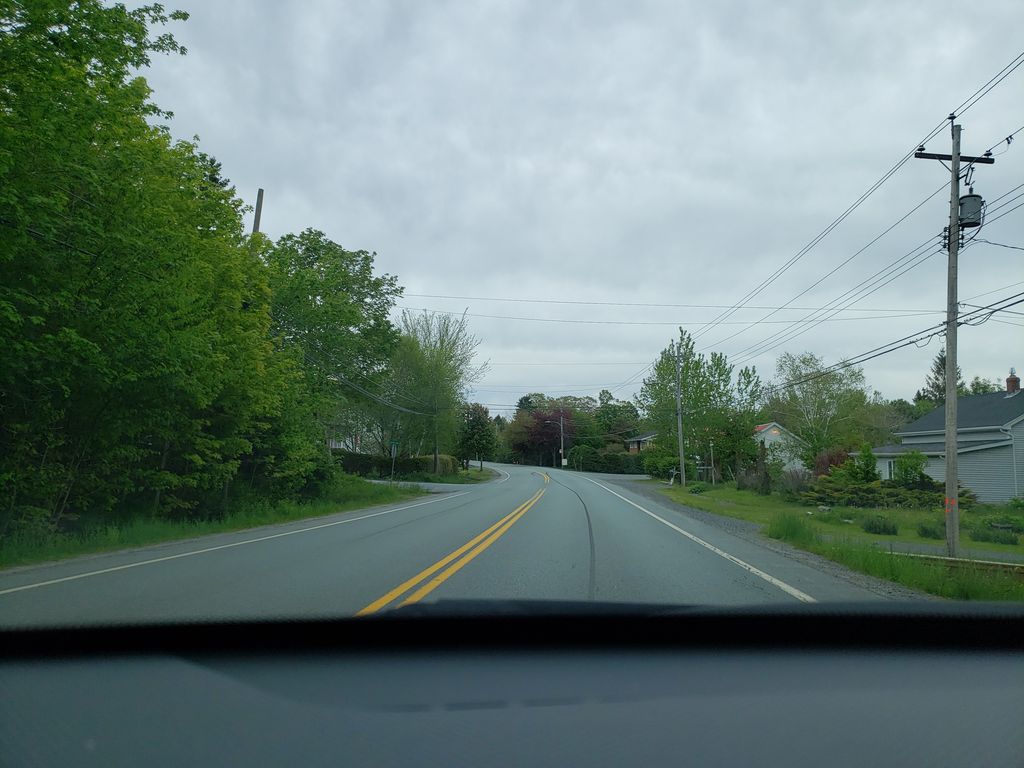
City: halifax